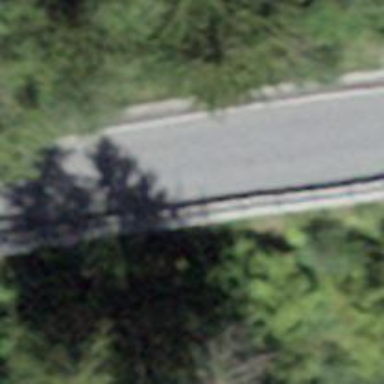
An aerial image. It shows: Passing place on the road.